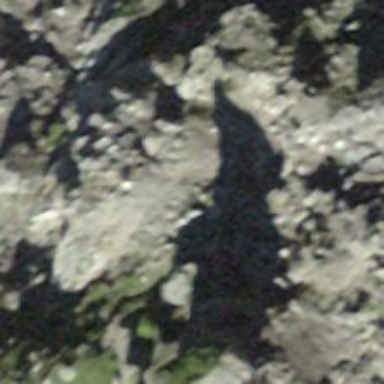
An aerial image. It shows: Cliff in nature.